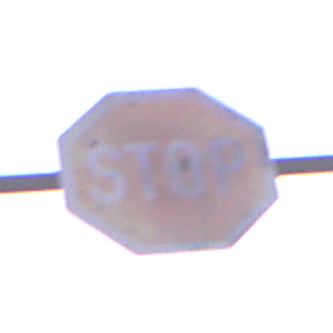
Verkehrszeichen: Stop
Umgebung: Outdoor, RoadRail
Tageszeit: Dawn
Wetter: Clear
Licht: Natural
Jahreszeit: NotSpecified
Kontrast: LowContrast